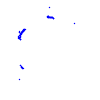
Particle: kaon